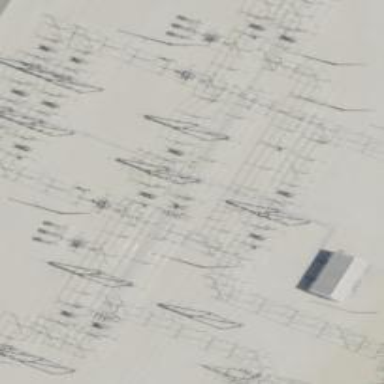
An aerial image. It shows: Switch for power supply.